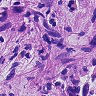
Metastatic tissue present: yes